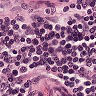
Metastatic tissue present: no